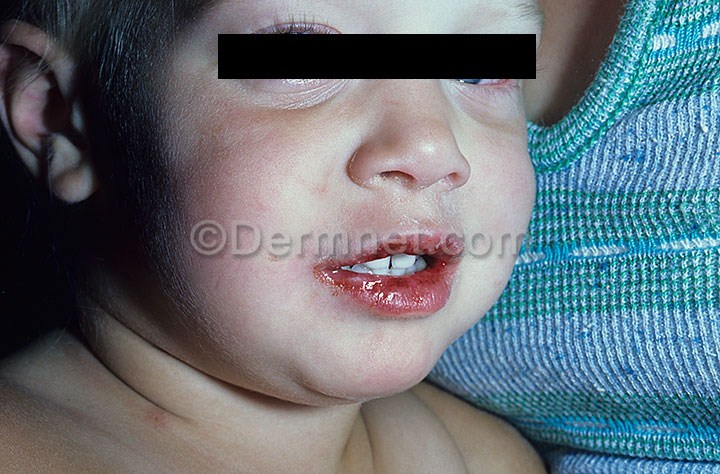
Disease: Exanthems and Drug Eruptions